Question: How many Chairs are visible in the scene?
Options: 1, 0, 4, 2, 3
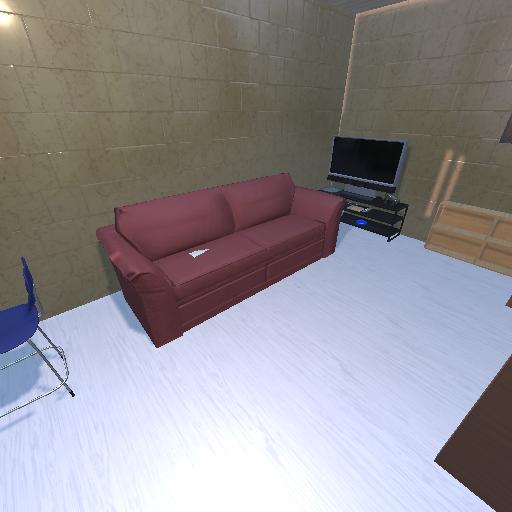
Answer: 1